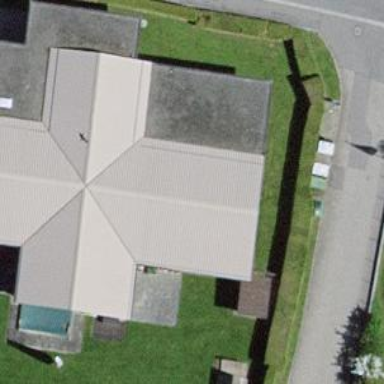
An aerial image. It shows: Residential building that serves as kindergarten.